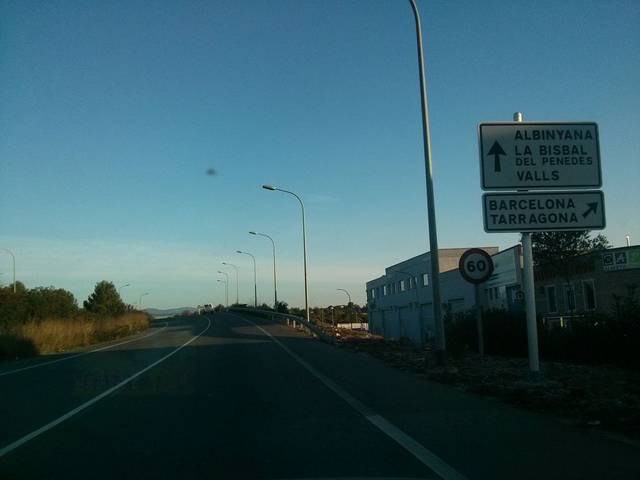
Region: Spain
Coordinates: 41.233, 1.529